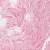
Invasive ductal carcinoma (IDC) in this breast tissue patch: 0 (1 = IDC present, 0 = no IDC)